Field crop: maize
Growth stage: 2
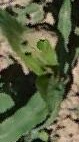
Species: maize